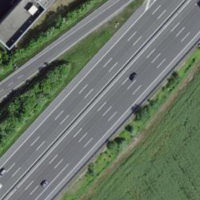
EUNIS habitat code: 57
Species observed at this site:
Milvus milvus